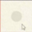
Piece: xx